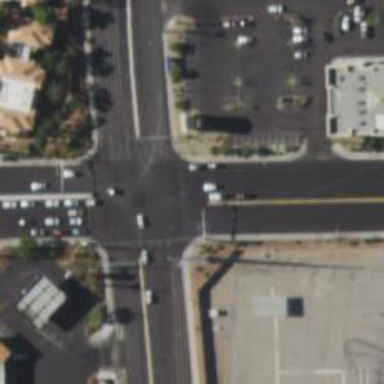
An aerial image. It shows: Solid stop line on the road.